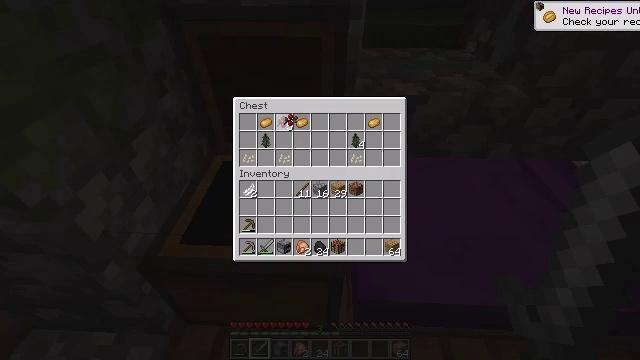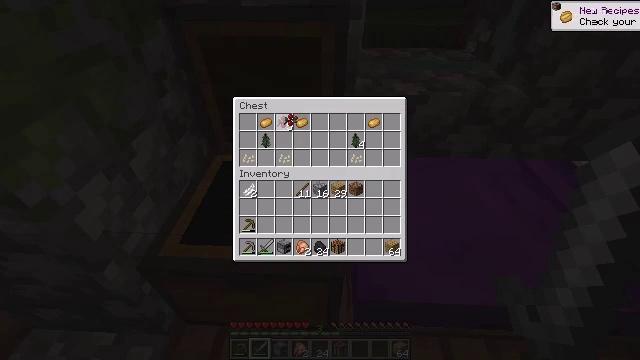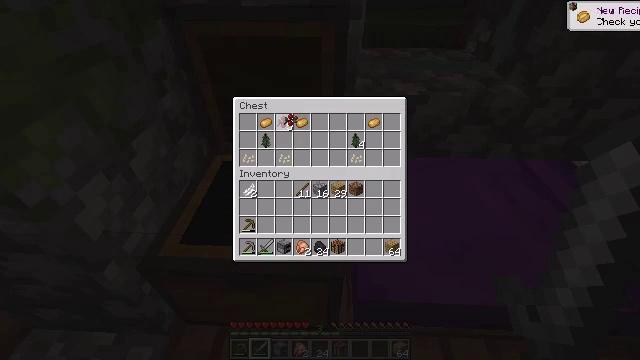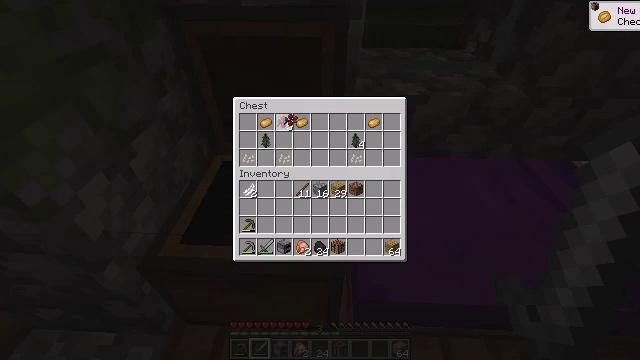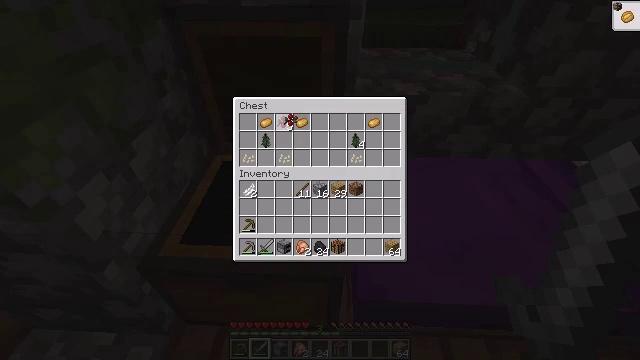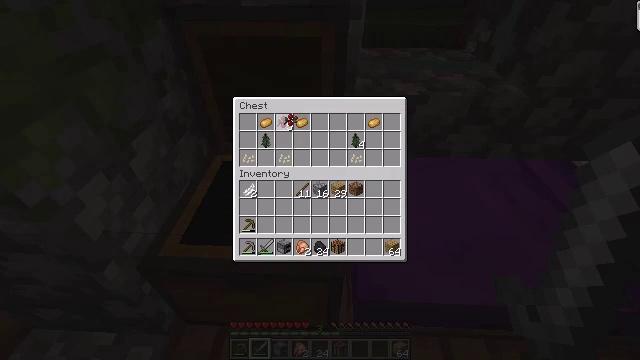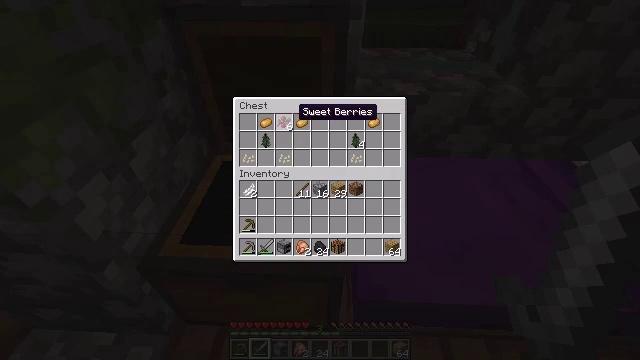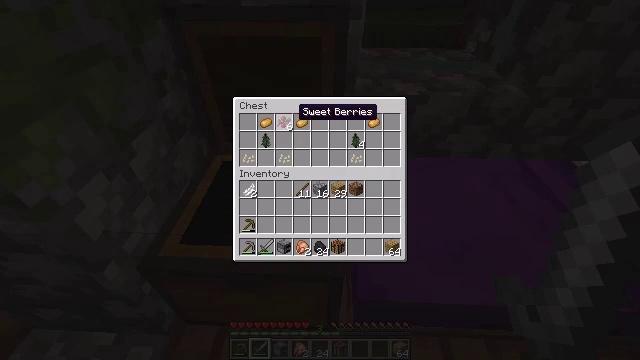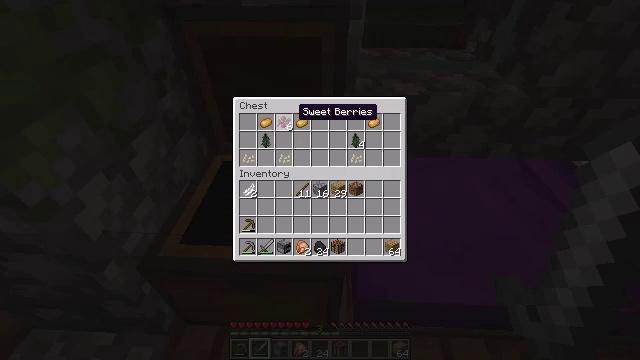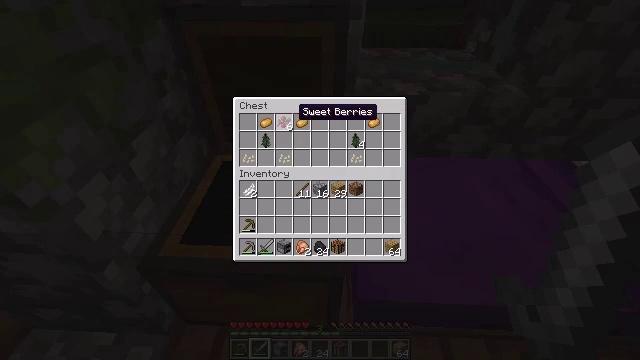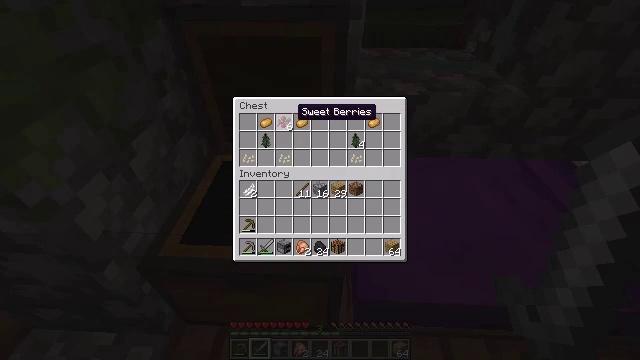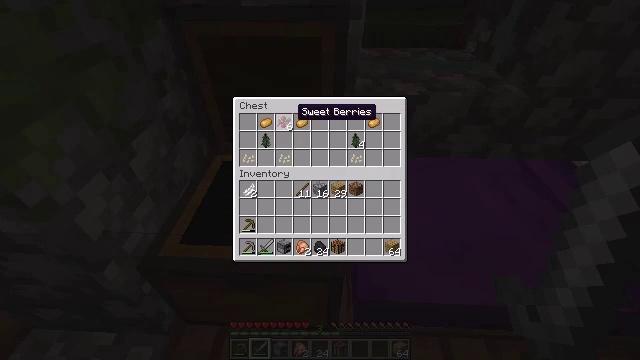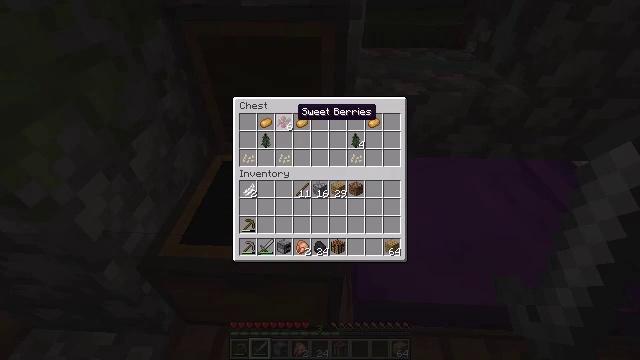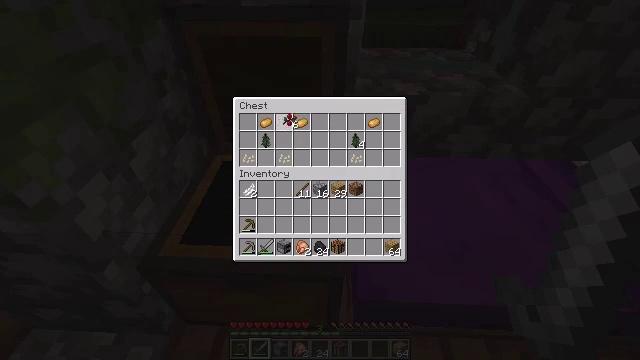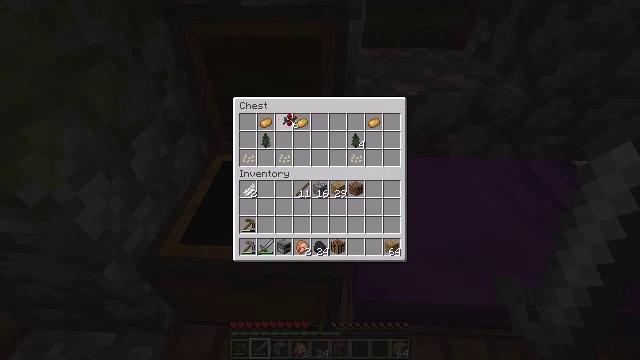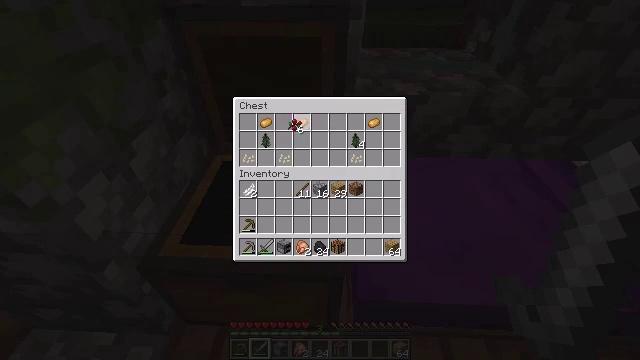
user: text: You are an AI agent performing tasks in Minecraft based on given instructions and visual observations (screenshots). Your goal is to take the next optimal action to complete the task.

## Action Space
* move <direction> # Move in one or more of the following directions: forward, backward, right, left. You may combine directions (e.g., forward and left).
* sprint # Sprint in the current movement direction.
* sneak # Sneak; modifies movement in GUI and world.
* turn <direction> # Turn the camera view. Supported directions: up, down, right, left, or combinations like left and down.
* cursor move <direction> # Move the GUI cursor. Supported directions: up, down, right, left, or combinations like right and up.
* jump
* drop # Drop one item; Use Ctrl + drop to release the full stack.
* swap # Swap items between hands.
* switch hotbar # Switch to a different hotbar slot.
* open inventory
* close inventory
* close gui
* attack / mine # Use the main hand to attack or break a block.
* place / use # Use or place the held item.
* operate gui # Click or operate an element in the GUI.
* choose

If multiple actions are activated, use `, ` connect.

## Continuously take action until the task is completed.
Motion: motion action
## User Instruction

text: Remove birch leaves from trees.
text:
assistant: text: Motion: no_op
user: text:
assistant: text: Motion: no_op
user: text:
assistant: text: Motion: operate gui
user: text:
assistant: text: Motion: operate gui
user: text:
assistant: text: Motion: operate gui
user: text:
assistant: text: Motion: no_op
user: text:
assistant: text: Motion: no_op
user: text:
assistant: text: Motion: no_op
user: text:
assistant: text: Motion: no_op
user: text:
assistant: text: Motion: no_op
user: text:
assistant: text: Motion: no_op
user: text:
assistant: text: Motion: no_op
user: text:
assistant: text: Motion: operate gui
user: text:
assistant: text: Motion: operate gui
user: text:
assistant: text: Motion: no_op
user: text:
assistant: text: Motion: cursor move right and down
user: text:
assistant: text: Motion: cursor move right and down
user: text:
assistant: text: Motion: cursor move right and down
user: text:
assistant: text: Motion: no_op
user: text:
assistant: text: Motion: no_op
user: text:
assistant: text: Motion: cursor move down
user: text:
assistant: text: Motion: no_op
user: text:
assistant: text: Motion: no_op
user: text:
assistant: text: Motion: no_op
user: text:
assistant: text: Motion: cursor move down
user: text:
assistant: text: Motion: no_op
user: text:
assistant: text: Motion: no_op
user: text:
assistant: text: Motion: no_op
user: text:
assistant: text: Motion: no_op
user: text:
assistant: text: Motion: operate gui